Interaction volume radius: 5 \u00c5
Interaction volume height: 30 \u00c5
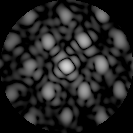
Disorder parameter: 0.3277